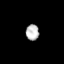
Tissue: lung
Cell type: Epithelial cells
Senescence score: 0.1942
Nuclear area (px): 206
Mean DAPI intensity: 184.078